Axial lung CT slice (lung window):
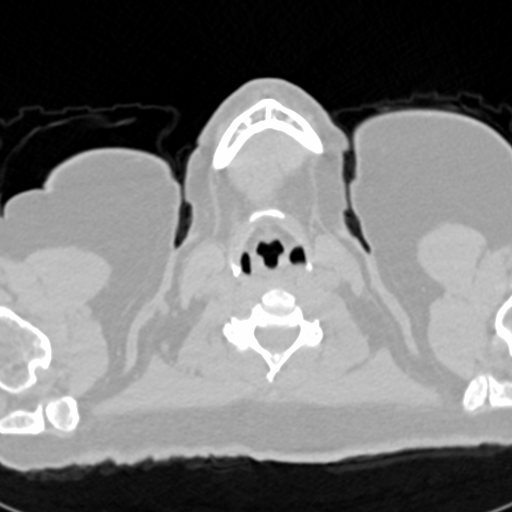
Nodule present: no